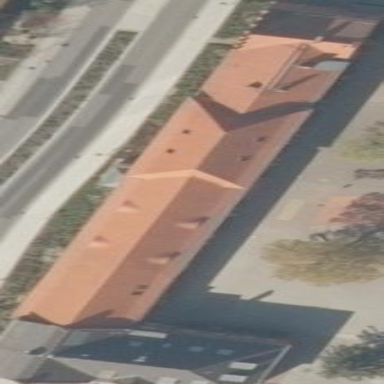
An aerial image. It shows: School building.